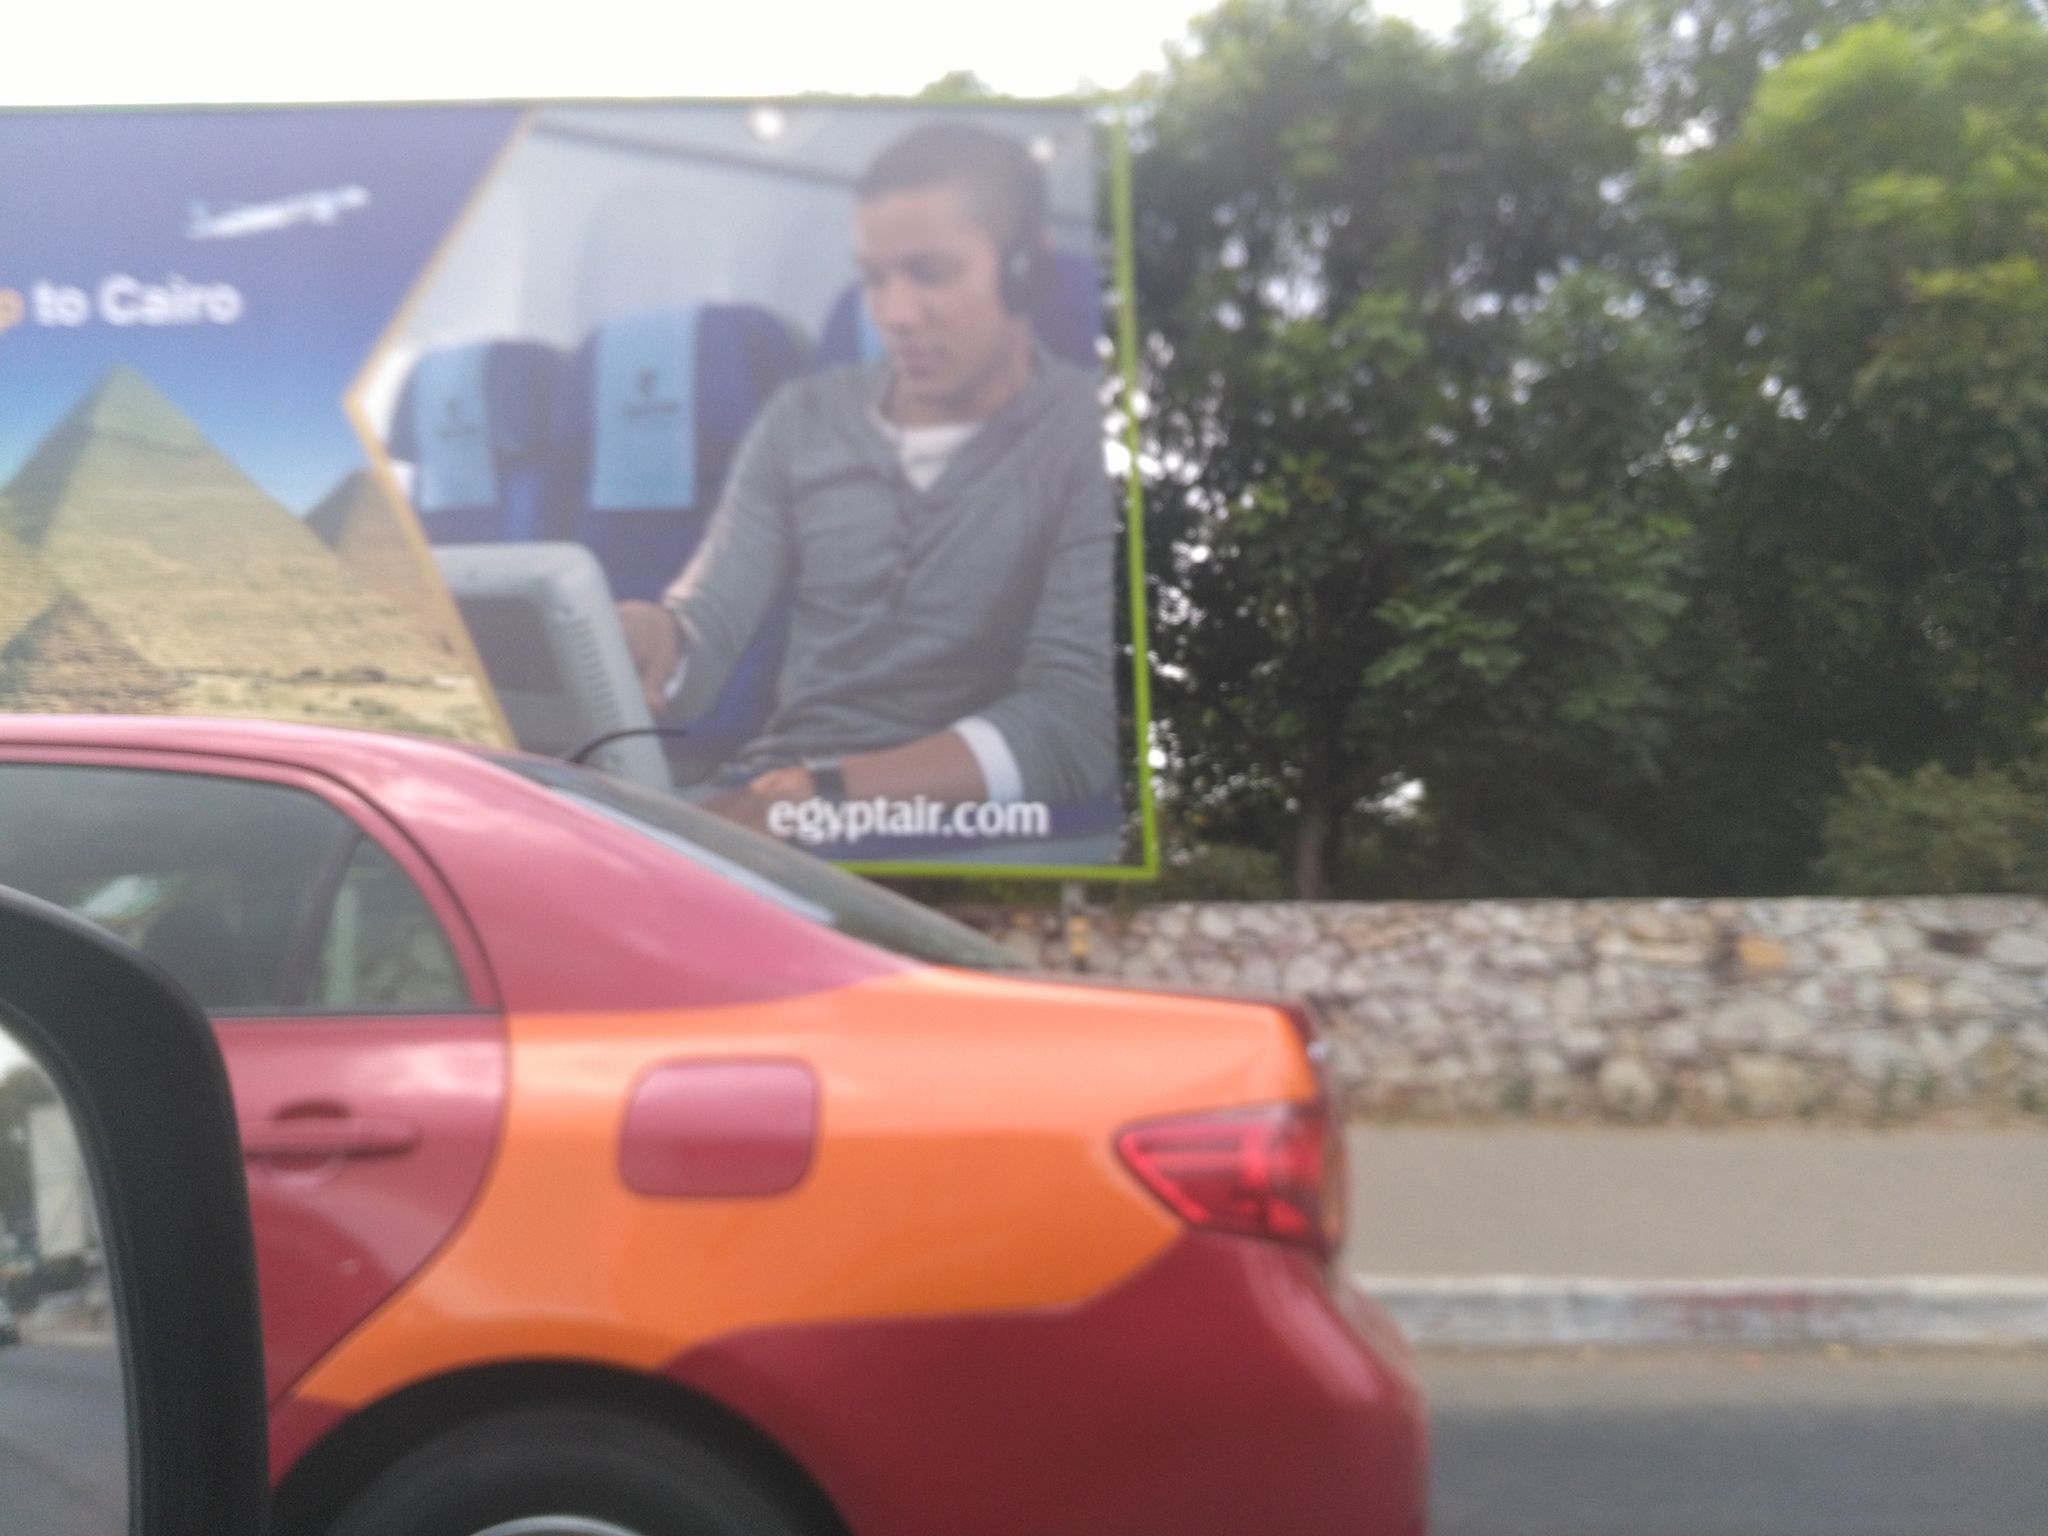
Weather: clear
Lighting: day
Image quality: slightly poor
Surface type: walking surface
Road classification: trunk_link
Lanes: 1.0
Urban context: urban centre
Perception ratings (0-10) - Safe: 4.51, Lively: 7.81, Beautiful: 3.62, Boring: 2.91, Depressing: 4.09, Wealthy: 7.66